Question: I'm getting this warning in Eclipse:
> Classpath entry org.eclipse.m2e.MAVEN2_CLASSPATH_CONTAINER will not be exported or published. Runtime ClassNotFoundExceptions may result
After searching I found that I need fix export. I did it.

But this warning persists!
What else can be done to fix it?
Thanks.
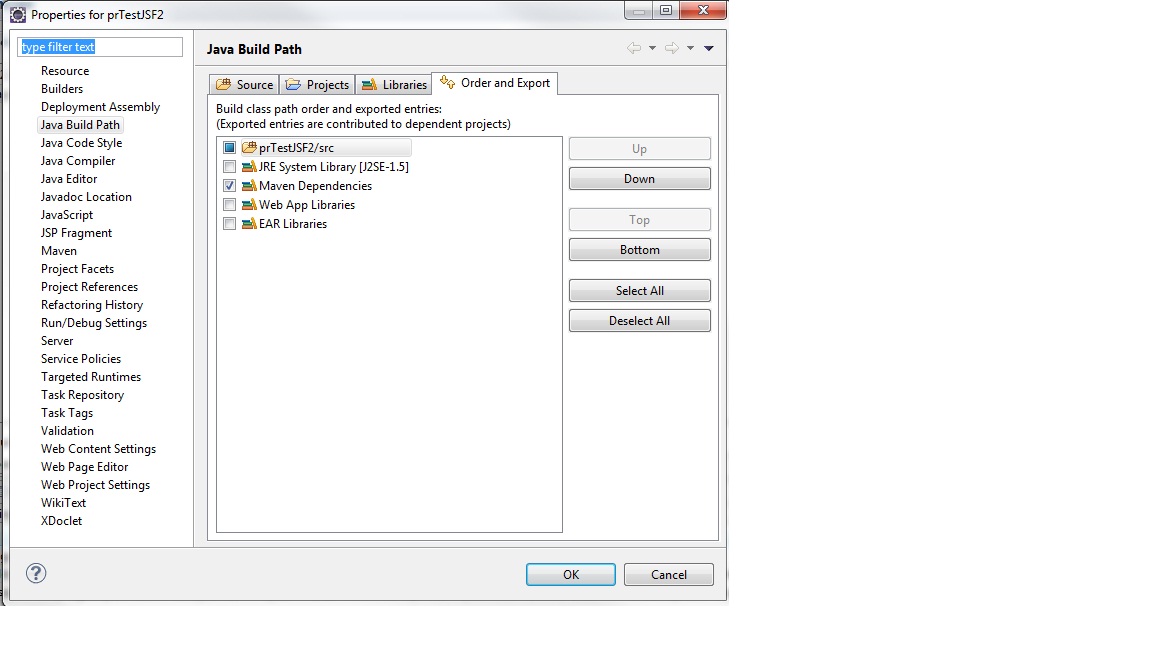
Answer: I had tried both of the options but only the latter is what you need:
- -
If you export the dependency, refreshing the project configuration via context menu will cause the warning to return. In this case you need to edit the .classpath file by hand:
'''
<classpathentry kind="con" exported="true" path="org.maven.ide.eclipse.MAVEN2_CLASSPATH_CONTAINER">
<attributes>
<attribute name="org.eclipse.jst.component.dependency" value="/WEB-INF/lib"/>
</attributes>
</classpathentry>
'''
Simply delete have the attribute 'exported="true"' and confirm by refreshing the project configuration.